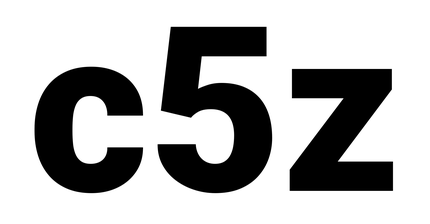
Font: Roboto_Black